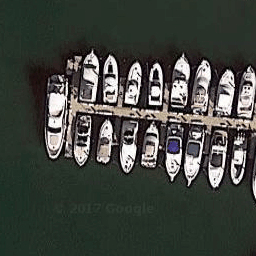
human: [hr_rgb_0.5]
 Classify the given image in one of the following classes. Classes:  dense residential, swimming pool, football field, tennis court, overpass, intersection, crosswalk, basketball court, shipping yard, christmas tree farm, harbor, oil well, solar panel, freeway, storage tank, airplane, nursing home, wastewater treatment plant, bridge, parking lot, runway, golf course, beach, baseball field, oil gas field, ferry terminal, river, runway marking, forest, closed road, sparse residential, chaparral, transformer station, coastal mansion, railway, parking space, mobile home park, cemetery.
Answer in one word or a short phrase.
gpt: harbor